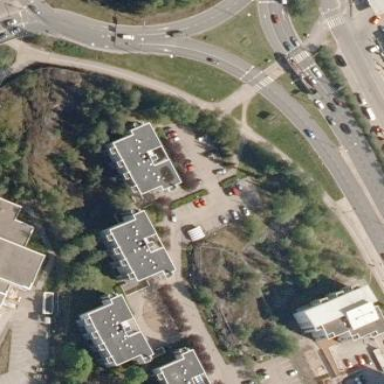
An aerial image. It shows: Paved parking area.